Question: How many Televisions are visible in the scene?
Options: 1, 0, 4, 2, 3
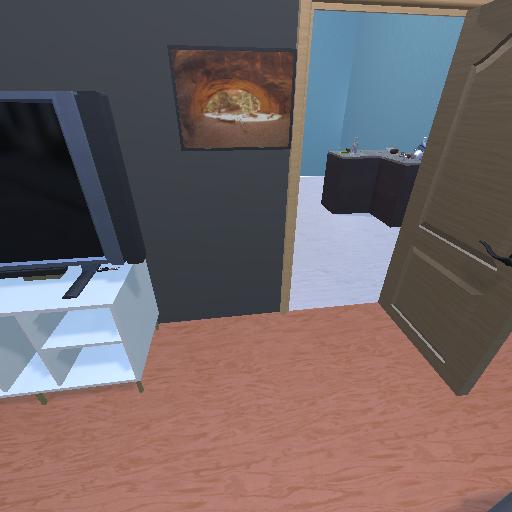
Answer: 1